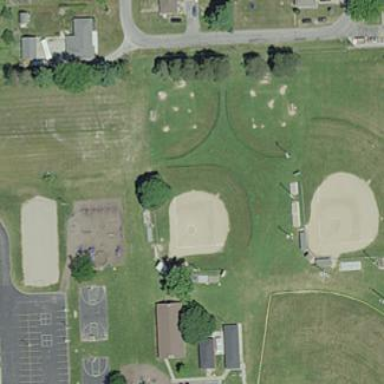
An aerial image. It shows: Baseball pitch for leisure land.